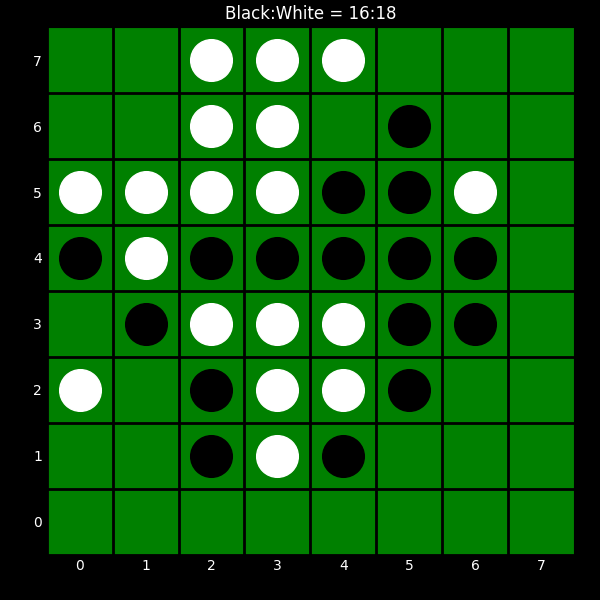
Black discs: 16
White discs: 18